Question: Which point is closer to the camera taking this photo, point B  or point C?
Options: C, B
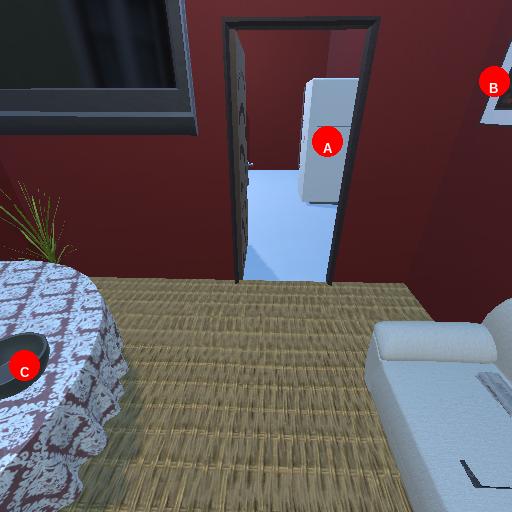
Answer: C